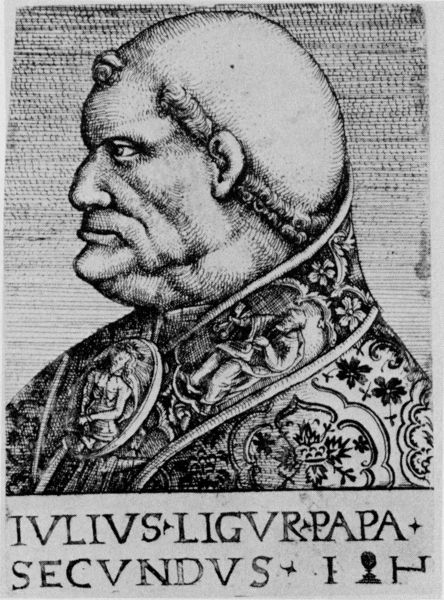
Titel: Bildnis von Julius II
Künstler: Hieronymus Hopfer
Institution: (Seriendruck)
Schlagwörter: kopf, körper, mann, umhang, weiß, grob, menschen, blumen, frisur, grau, hintergrund, mund, nase, ohr, profil, schmuck, schwarz, stirn, zeichnung, blick, blüten, muster, ornament, alt, kappe, augen, falten, gesicht, kragen, rahmen, bildnis, hals, herr, portrait, porträt, kirche, auge, bestickt, geistlicher, gewand, haare, mantel, stickerei, stoff, saum, brosche, brustbild, frontal, gebeugt, kinn, lippen, locken, ohren, renaissance, schultern, holzschnitt, schrift, seitlich, wangen, bilder, papier, backen, grafik, graphik, kahl, klein, rand, figuren, material, bischof, kaiser, papst, dick, inschrift, glatze, grimmig, dekor, floral, ornamente, seitenansicht, verzierung, mimik, streifen, robe, name, medaillon, glaube, kreuz, religion, linie, druck, druckgraphik, lithographie, schwarz-weiß, schraffur, schraffuren, radierung, stich, titel, hakennase, seite, schwerter, text, buchstaben, hässlich, haarkranz, herrscher, kunst, brokat, gravur, namen, kreuze, halbprofil, medallion, mudn, manierismus, augenbraun, mönch, stickereien, prunk, porträit, heilig, kupferstich, ornat, nasenflügel, bezeichnung, glaze, tonsur, latein, lateinisch, geschmückt, zeichnng, zweite, julius, runzel, seriendruck, tich, kleriker, theologe, julius ii., papst julius, gwand, giulio, papa, seit, atirn, ilius, julius ii:, papst julius ii., papstbild, papast, iulius, secundus, ersnst, ligur, lockenkranz, priestergewannt, lateinich, julius vi, rinprofil, dpapst, geschnückt, jvlivs